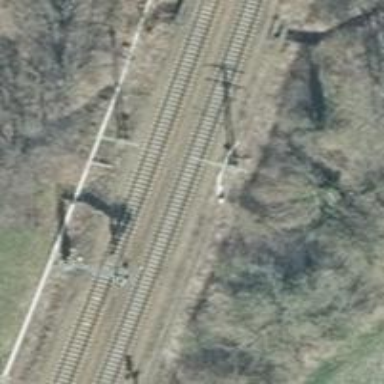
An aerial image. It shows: Milestone along the railway track with catenary mast.